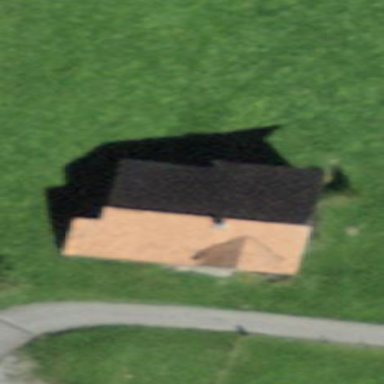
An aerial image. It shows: Farm building.